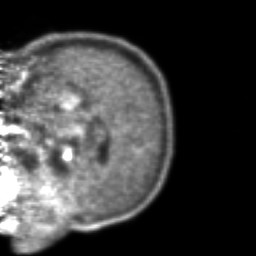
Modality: PET
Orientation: sagittal
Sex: male
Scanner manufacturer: ge